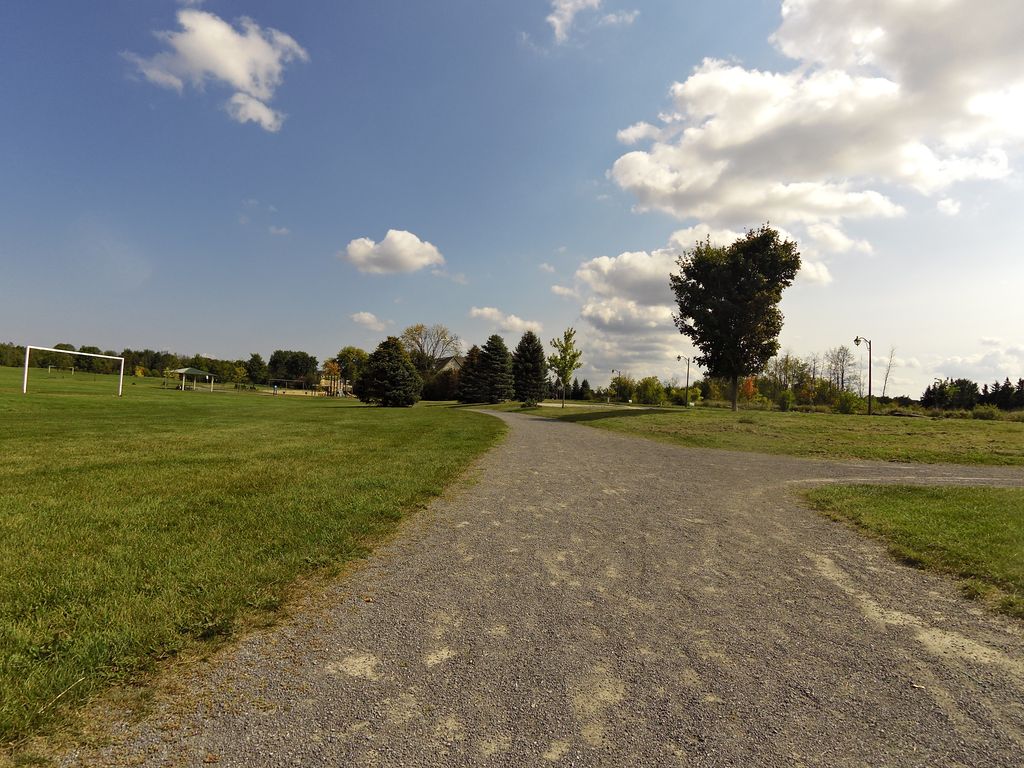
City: ottawa-gatineau